Question: I am almost done with a small inventory system but i am having a "concept" problem.
The problem is with the cash record.
I have a page to make cash records manually with option of either credit or debit, but mostly this is for credit records as sales will automatically be stored in sales table and also stored cash table as debit.
so the cash table looks like this:
'''
Date | description | debit | credit |
2014-08-23 | sales | 456 | |
2014-08-23 | transportation| | 234 |
2014-08-23 | donation | 567 | |
'''
I am using the above table to calculate for profit per month (debit - credit = profit)
This is all working fine to check for month;y flow of cash.
The problem is i dont want it to be just for a month (the monthly cash flow is needed though and its fine already).
With the above i do a query like:
'''
$date = date("Y-m");
$sql = "SELECT * FROM cash WHERE date LIKE '$date%'"
'''
so this will give me all for that particular month.
The main problem now is:
I want the starting cash for the next month to be the profit from the last month (balance brought forward) that will be able to show the profit of the business and not just the profit for a month.
I cant think of the best way to do this
Database:
'''
CREATE TABLE cash
(
id int auto_increment primary key,
date DATE,
descs varchar (255),
debit varchar(30),
credit varchar (30)
);
INSERT INTO cash
(date, descs, debit, credit)
VALUES
('2014-08-24', 'balance b/f', '5000',''),
('2014-08-24', 'transportation','', '350'),
('2014-08-24', 'sales','2340', '');
'''
'''
$date = date('Y-m');
$sql = "SELECT * FROM cash WHERE date LIKE '$date%'" //this will get all from same year and month
'''
I now have a '$cashs' with array of the result of the SQL query. then i do
'''
<table class="table table-striped table-hover" id="table">
<thead>
<tr>
<th>No/s</th>
<th>Date</th>
<th>Purpose</th>
<th>Debit</th>
<th>Credit</th>
</tr>
</thead>
<tbody>
<?php $i=1; $total=0; foreach($cashs AS $cash): ?>
<tr>
<td><?php echo $i; ?></td>
<td><?php echo $cash->date; ?></td>
<td><?php echo $cash->desc; ?></td>
<td><?php echo $cash->debit; $total+=$cash->debit; ?></td>
<td><?php echo $cash->credit; $total-=$cash->credit; ?></td>
</tr>
<?php $i++; endforeach; ?>
<tr>
<td><strong>Total</strong></td>
<td></td>
<td></td>
<td></td>
<td><strong><?php echo $total; ?></strong></td>
</tr>
</tbody>
</table>
'''
This is working fine but what i want is a way to get the '$total' as used in the above code of the previous month also so it will be balance b/f as debit. That should be the starting balance for the new month.

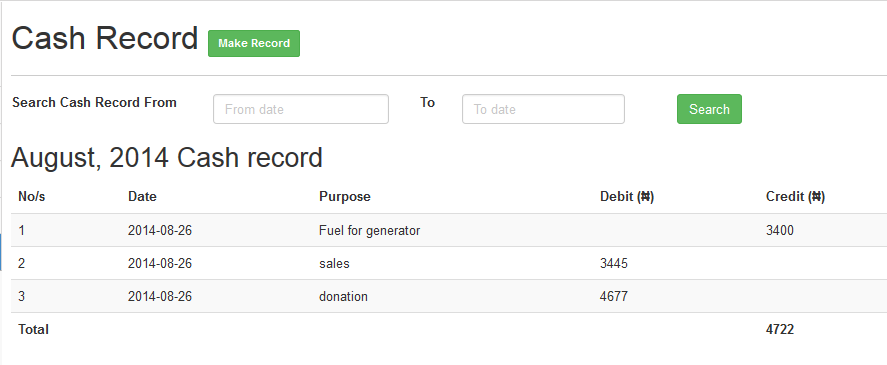
Answer: so all I did was union'd a row before that gets the starting cash. I don't know if you want it to be in a different column or where you want it placed so I just added two extra columns. one for the date of the previous month with the starting cash and then the ordinary columns.. you can adjust this accordingly.
the key is using the date in the WHERE. so for you there will need to be a few tweaks.
'''
SELECT
CONCAT(MONTH(date), '-', YEAR(date)) as 'Pervious Month',
'' as id,
'' as 'date',
'' as description,
'' as debit,
'' as credit,
SUM(debit) + SUM(credit) as "Starting Cash"
FROM cash
WHERE MONTH(date) = 7
UNION
SELECT '', c.*, ''
FROM cash c
WHERE MONTH(c.date) = 8
'''
<URL>
I'm just using month because I don't have the php setup.. but what you would do is change the 'MONTH(date) = 7' in the first select to
'''
date = $date - INTERVAL 1 MONTH
'''
and then the second select would be the same as what you had originally
'''
WHERE date = $date
'''
# EDIT:
if you want to change the stating balance from just the last month to everything before the current month then change
'''
date = $date - INTERVAL 1 MONTH
'''
to this:
'''
date < $date
'''